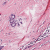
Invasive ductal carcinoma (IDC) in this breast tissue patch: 1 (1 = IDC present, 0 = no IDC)